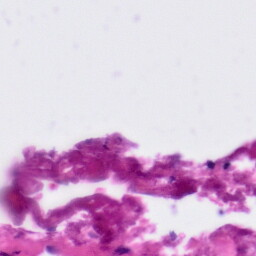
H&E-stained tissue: Tonsil